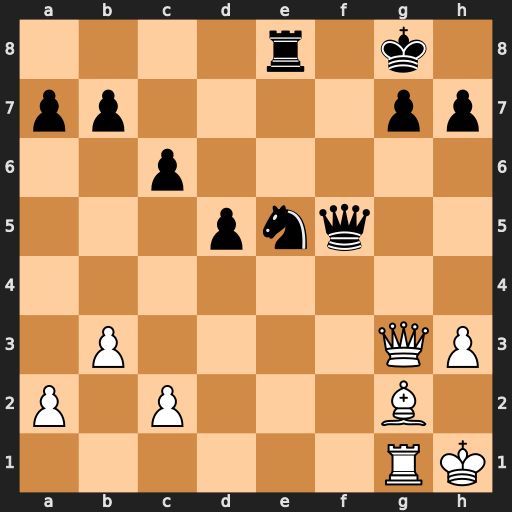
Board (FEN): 4r1k1/pp4pp/2p5/3pnq2/8/1P4QP/P1P3B1/6RK
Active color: w
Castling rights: -
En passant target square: -
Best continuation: Bxd5+ Kf8 Qxg7#